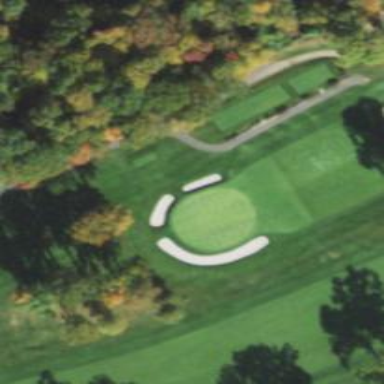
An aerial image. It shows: View of golf hole.